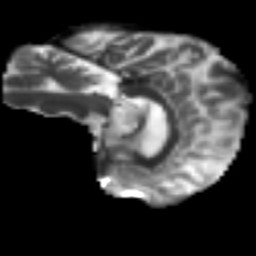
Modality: T2w
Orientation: sagittal
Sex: male
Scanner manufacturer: ge
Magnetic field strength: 3 T
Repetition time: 7 s
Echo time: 0.08 s